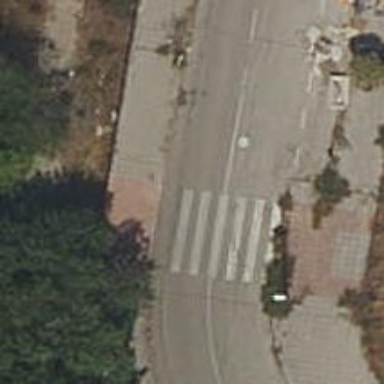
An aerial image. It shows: Uncontrolled zebra crossing on the road.